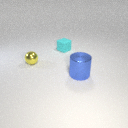
small cyan rubber cube behind small yellow metal sphere